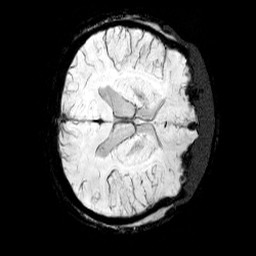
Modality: SWI
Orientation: axial
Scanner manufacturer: siemens
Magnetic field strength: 3 T
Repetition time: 0.03 s
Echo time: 0.02 s